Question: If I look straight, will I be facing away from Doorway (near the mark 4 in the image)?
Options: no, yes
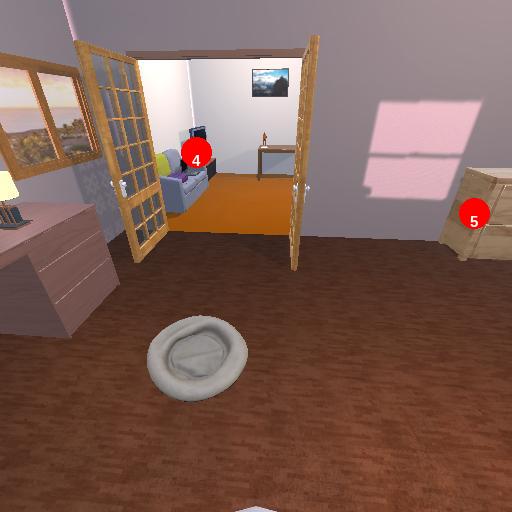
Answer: no